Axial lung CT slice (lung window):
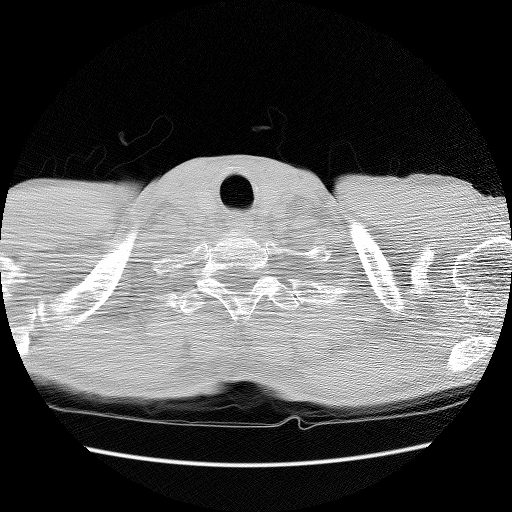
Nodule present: no